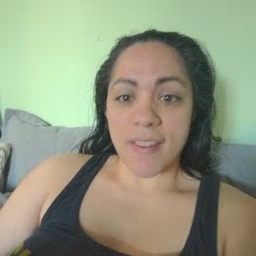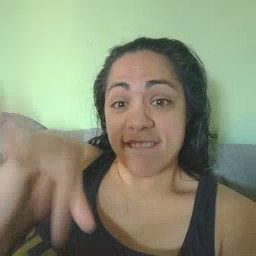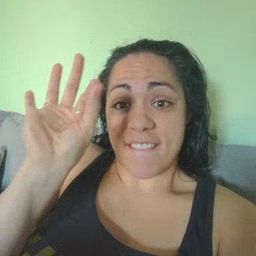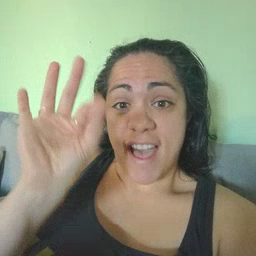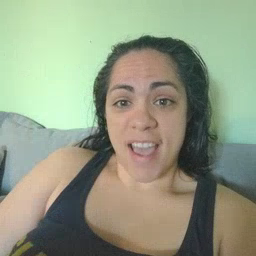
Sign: find